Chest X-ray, PA view. Patient: 50 years old, sex M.
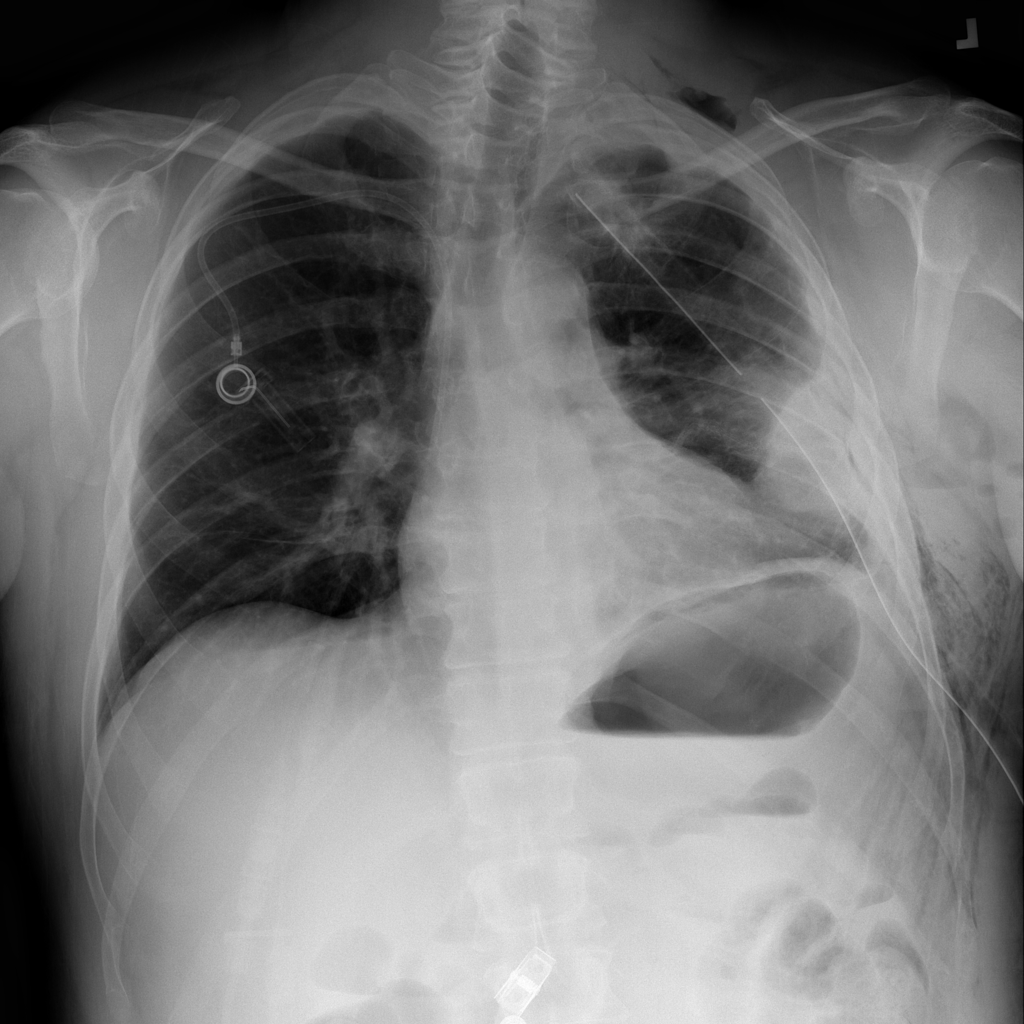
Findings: Atelectasis, Effusion